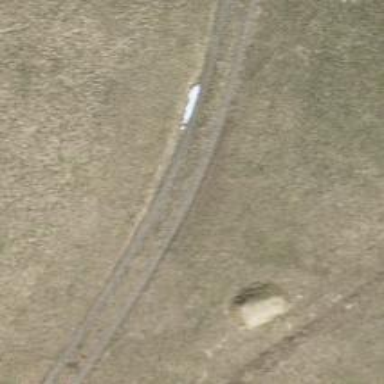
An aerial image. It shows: Gravel track with grade2 tracktype.